Field crop: maize
Growth stage: 2
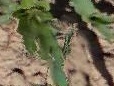
Species: maize